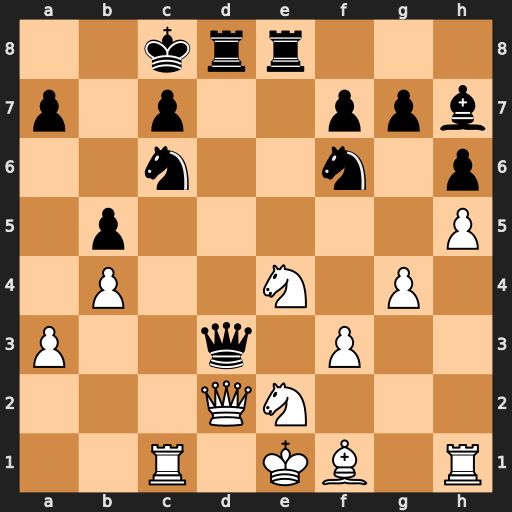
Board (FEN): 2krr3/p1p2ppb/2n2n1p/1p5P/1P2N1P1/P2q1P2/3QN3/2R1KB1R
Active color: w
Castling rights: K
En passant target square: -
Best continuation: Qxd3 Rxd3 Nxf6 gxf6 Rxc6